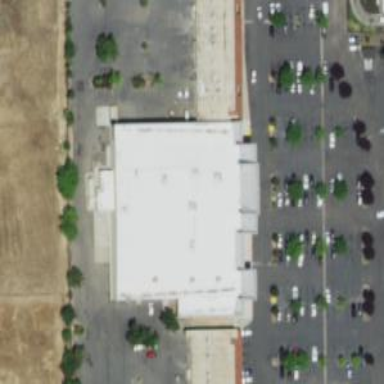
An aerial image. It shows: Department store building.